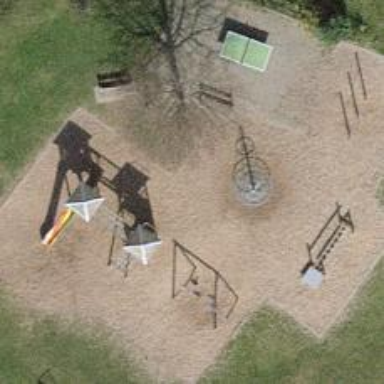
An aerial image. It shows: Playground area for leisure land.